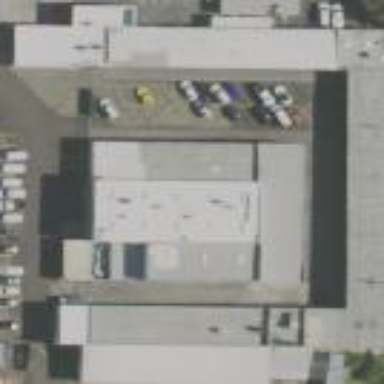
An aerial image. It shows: Commercial building housing car shop.